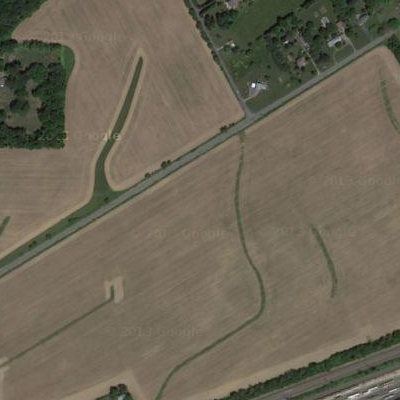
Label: bField